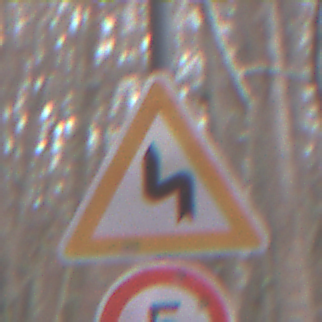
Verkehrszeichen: DoppelkurveZunaechstLinks
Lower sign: Geschwindigkeit5
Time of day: Midday
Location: Outdoor (Nature)
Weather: Overcast
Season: Autumn
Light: Natural